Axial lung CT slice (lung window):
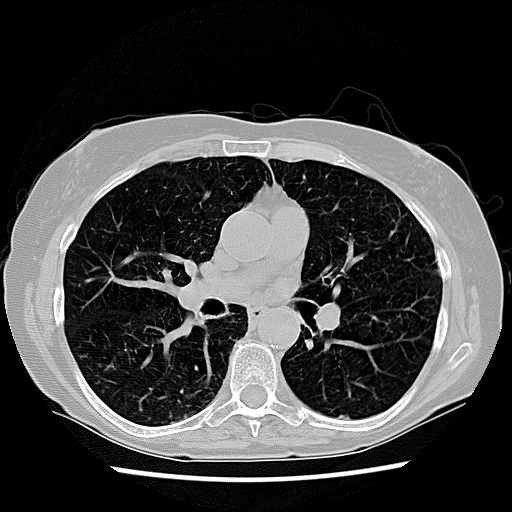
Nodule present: no